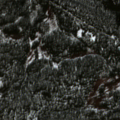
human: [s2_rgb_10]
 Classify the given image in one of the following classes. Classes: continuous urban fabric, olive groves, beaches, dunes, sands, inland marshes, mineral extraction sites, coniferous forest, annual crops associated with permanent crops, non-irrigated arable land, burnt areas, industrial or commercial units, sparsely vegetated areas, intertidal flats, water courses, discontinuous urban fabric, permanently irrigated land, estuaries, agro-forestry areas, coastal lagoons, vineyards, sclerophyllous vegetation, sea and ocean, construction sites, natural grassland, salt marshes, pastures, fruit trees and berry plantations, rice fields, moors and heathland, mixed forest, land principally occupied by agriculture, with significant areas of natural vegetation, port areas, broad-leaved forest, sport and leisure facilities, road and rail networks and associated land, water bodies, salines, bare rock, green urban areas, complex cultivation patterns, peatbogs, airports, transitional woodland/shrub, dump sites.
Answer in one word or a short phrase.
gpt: coniferous forest